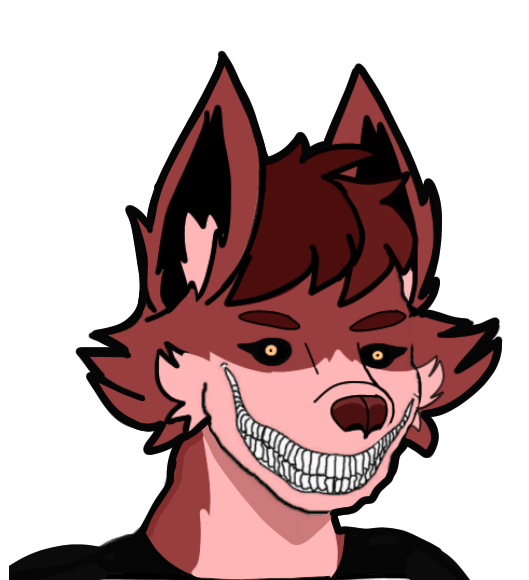
Label: 5_Animal